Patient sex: M
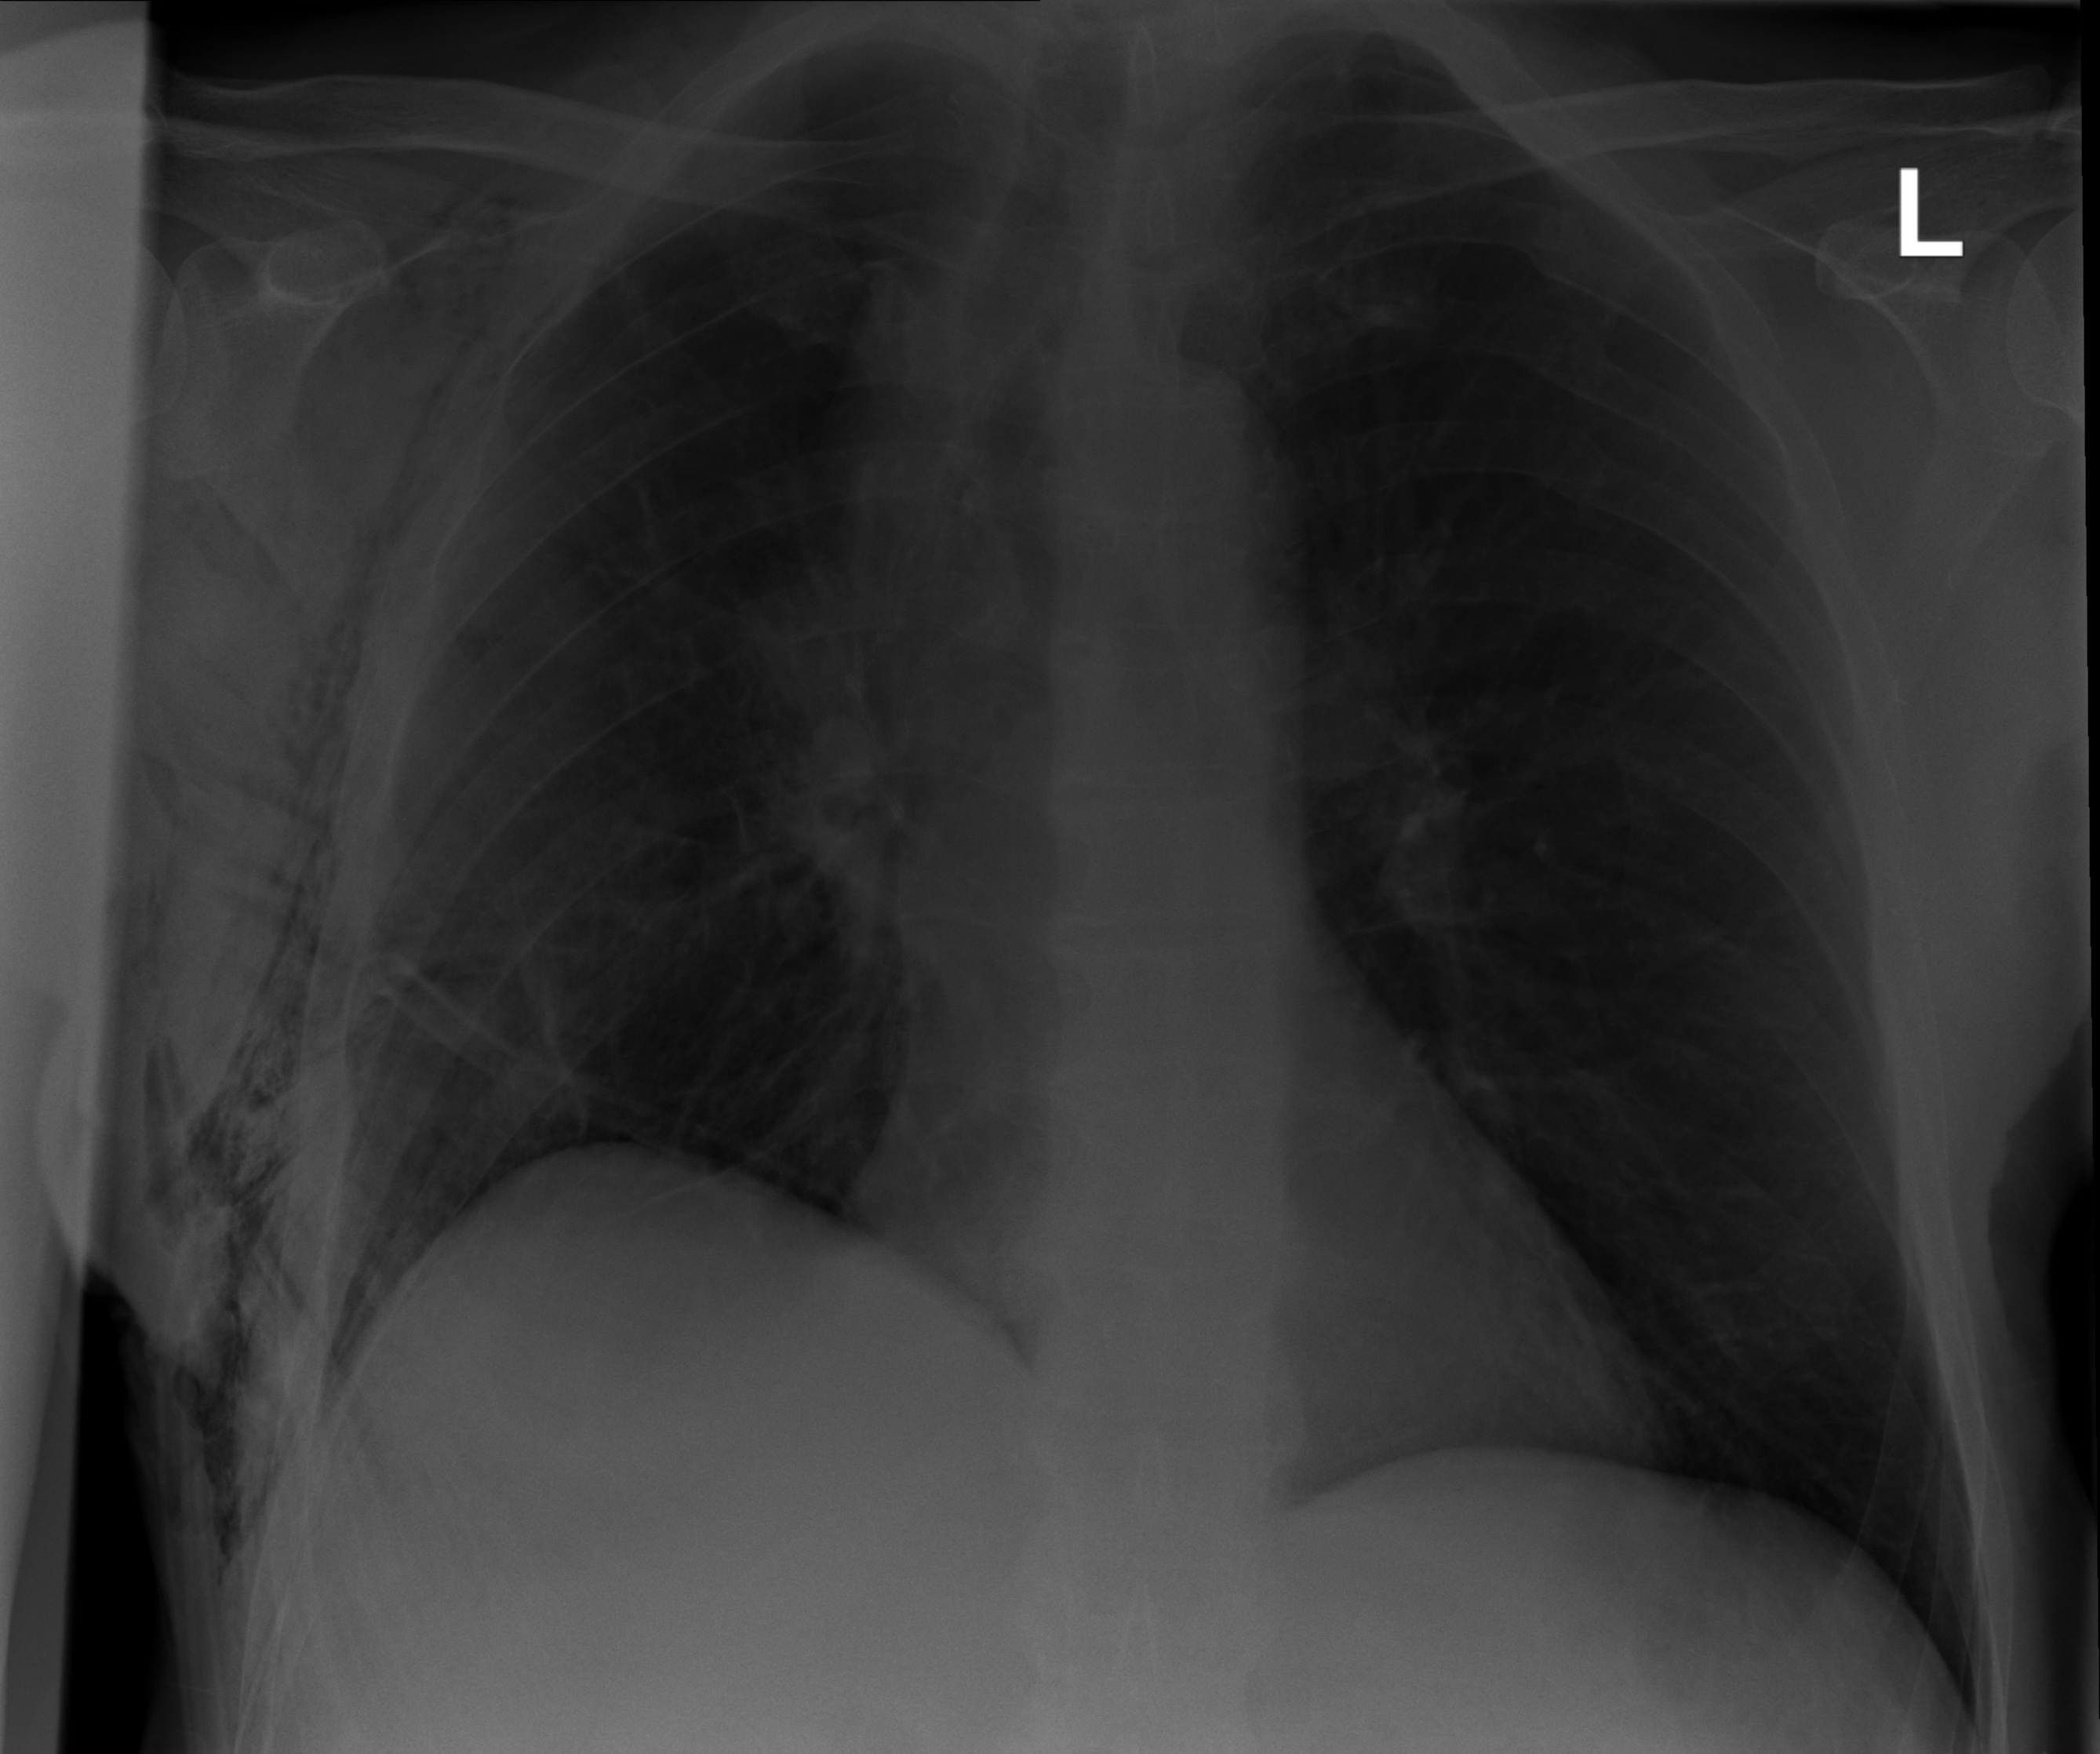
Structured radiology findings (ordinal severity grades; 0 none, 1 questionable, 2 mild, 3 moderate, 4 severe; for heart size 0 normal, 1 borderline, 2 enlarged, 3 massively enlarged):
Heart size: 0
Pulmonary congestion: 0
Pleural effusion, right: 0
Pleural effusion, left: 0
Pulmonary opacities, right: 0
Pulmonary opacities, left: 0
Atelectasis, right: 2
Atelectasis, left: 0